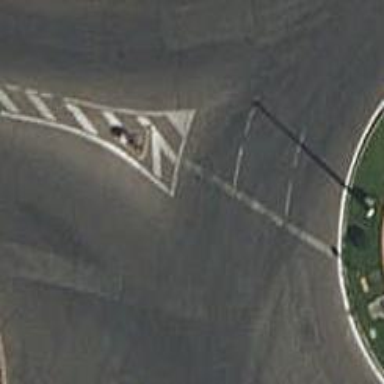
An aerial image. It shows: Tertiary road with asphalt surface. The road leads to circular junction.